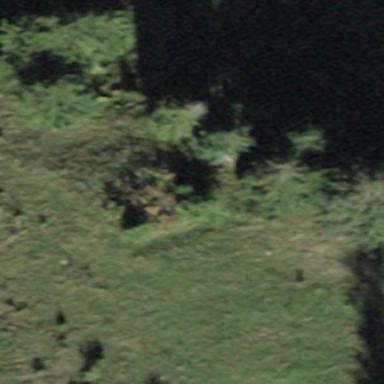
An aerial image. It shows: Forest area.